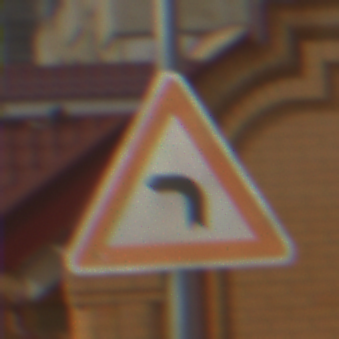
Verkehrszeichen: KurveLinks
Umgebung: Outdoor, Urban
Tageszeit: MorningAfternoon
Wetter: PartlyCloudy
Licht: Natural
Jahreszeit: NotSpecified
Kontrast: HighContrast